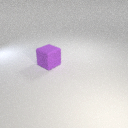
large purple rubber cube